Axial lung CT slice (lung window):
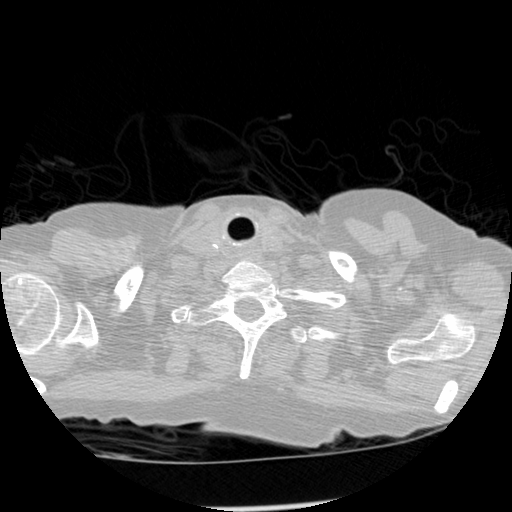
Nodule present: no